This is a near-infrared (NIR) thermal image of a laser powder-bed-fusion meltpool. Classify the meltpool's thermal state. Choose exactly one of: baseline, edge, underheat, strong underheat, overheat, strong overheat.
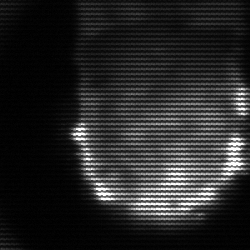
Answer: baseline